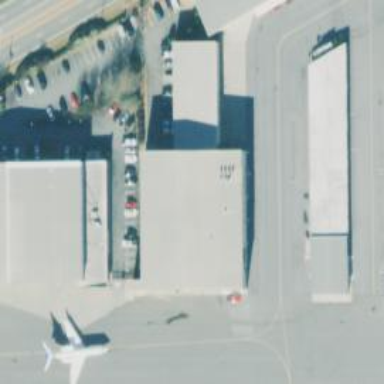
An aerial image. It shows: Hangar building at the airport.